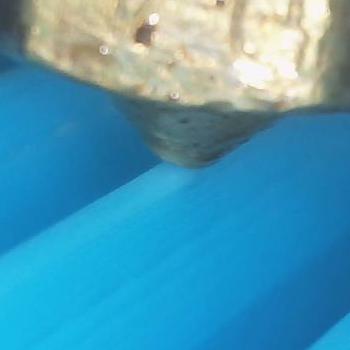
Flow rate: 141%